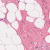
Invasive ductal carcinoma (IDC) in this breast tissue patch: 0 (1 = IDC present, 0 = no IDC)